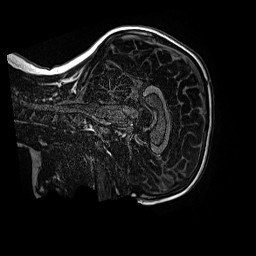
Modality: MP2RAGE
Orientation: sagittal
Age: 9
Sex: male
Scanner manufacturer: siemens
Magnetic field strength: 3 T
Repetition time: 4 s
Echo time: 0.00299 s